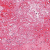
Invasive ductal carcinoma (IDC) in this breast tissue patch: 0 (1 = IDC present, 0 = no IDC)